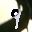
Label: 9